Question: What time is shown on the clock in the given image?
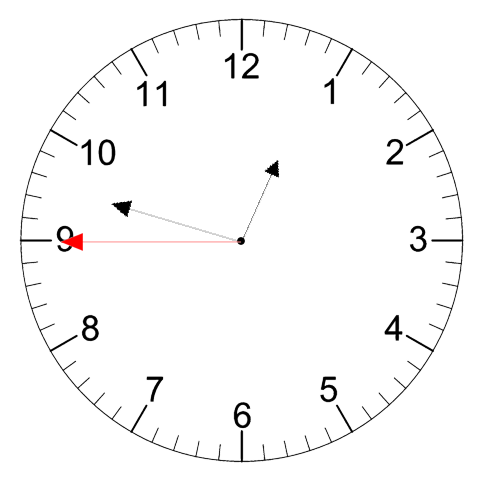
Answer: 12:47:45